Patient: sex F, age 38
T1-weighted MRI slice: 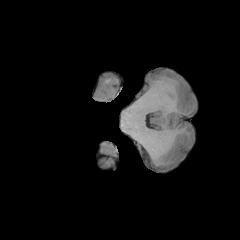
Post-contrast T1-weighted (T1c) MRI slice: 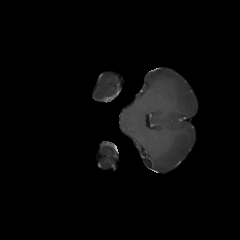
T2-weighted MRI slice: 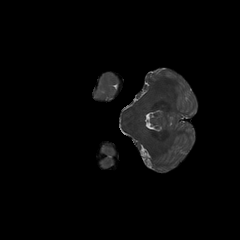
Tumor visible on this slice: no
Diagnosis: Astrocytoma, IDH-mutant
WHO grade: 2